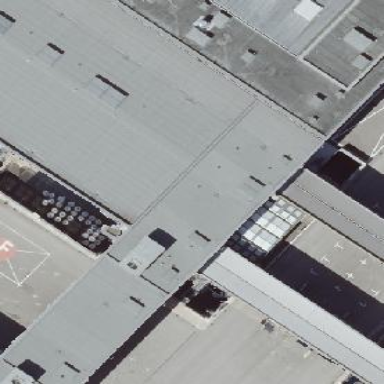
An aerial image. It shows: Part of building.